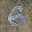
Label: 6